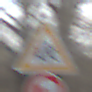
Verkehrszeichen: KinderRechts
Zusatzzeichen unten: UeberholverbotKraftfahrzeuge
Umgebung: Outdoor, Nature
Tageszeit: MorningAfternoon
Wetter: PartlyCloudy
Licht: Natural
Jahreszeit: NotSpecified
Kontrast: HighContrast